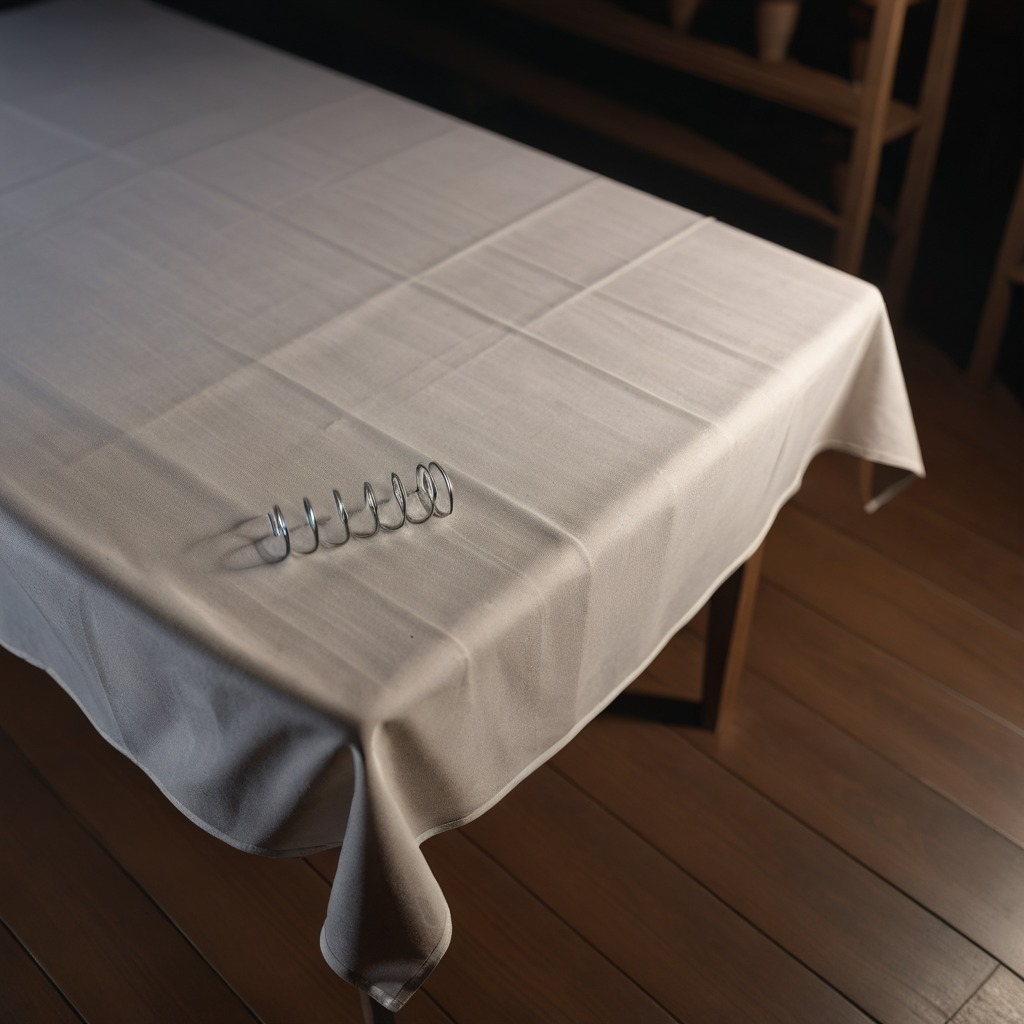
A coiled metal spring lying on a clean wooden table inside a workshop at night dim ambient light soft shadows worn but beneath the cloth